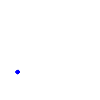
Particle: pion